Current action and preconditions to check: trajectory_clear

Your task: For each precondition in the list above, predict whether it will hold at this action.

Consider the current scene as observed from the mobile robot's camera, and analyze the predicted future states of all dynamic agents (e.g., people, animals, vehicles, or any moving entities) within the NEXT SECOND.

IMPORTANT: Only answer "very likely" if you are absolutely certain—based on strong, clear evidence—that a dynamic agent will violate the precondition in the predicted future state. Do NOT answer "very likely" for unlikely, ambiguous, or low-probability risks.

Ask yourself for each precondition: Is there a high probability, with clear and convincing evidence, that the predicted future states of any dynamic agent will interfere with the predicted future state of the currently executing action within the NEXT SECOND, causing that precondition to fail?

Assess the risk level based on these predictions. Use "likely" or "very likely" if motions create a clear risk of interference.

Use "neutral" or "improbable" if agents are nearby but their predicted paths are clearly diverging or non-conflicting.

Failure Risk Categories: "very improbable", "improbable", "neutral", "likely", "very likely"

Answer Format: Output ONLY the probability_of_failure value from these categories: "very improbable", "improbable", "neutral", "likely", "very likely"

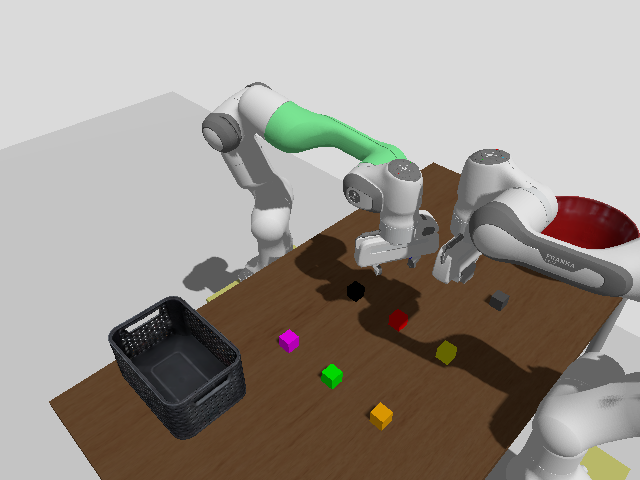

Answer: likely